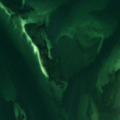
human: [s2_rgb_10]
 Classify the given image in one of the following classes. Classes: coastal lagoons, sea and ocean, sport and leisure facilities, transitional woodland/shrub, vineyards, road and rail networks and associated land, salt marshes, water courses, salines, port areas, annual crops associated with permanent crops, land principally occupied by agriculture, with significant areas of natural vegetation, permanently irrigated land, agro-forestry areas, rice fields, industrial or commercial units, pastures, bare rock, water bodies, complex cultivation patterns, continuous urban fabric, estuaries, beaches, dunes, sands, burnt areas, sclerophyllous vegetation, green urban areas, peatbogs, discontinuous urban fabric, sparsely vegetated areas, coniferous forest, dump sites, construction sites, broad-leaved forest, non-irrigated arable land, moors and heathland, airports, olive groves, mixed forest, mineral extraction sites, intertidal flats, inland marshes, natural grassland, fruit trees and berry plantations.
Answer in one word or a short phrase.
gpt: estuaries